Question: I am struggling to see why 1 input element is not dropping to line up withe the label. I have tried various options, but still the same. I have included a grab and the css and would be grateful if someone could show me my error. Thanks
'''
.adduserform {
width:425px;
font:12px Arial, Helvetica, sans-serif;
color:#777;
background-color:#fff;
font-weight:bold;
padding: 10px;
}
.adduserform label {
display:block;
width:110px;
float:left;
font-weight:normal;
font-size:12px;
padding: 0 0 0 30px;
z-index:1000;
clear:both;
}
.adduserform .inputbox {
float:right;
border:1px solid #ccc;
font-family:Verdana, Arial, Helvetica, sans-serif;
font-size:10px;
width:40%;
}
.adduserform textarea {
padding:8px 3px 2px 3px;
margin:2px 0 10px 3px;
border:1px solid #ccc;
}
.adduserform select {
float:left;
font-family:Verdana, Arial, Helvetica, sans-serif;
font-size:11px;
outline:none;
clear:right;
}
'''
+++UPDATE HTML+++++
'''
<dl>
<dt>
<label for="AUSR_phone">Phone:</label>
</dt>
<dd>
<input id="AUSR_phone" name="AUSR_phone" type="text" size="32" maxlength="128" value = "" />
</dd>
</dl>
'''

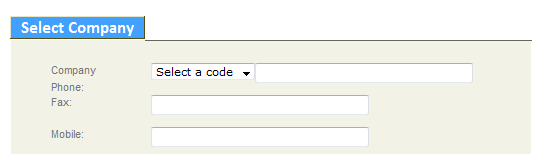
Answer: You're floating the input box right, but the top select is not wide enough to force the input onto a second line. The bottom two are being forced down because the area is not wide enough to accommodate both input fields.
You can try putting both your label and input/select inside a div and use float to control positioning within that div:
html:
'''
<div>
<label>text</label>
<input type="text"/>
</div>
'''
css:
'''
label {float:left; width:30%; margin:0 1em; }
input, select {float:left; width:60%; }
div {overflow:hidden; width:100%;}
'''